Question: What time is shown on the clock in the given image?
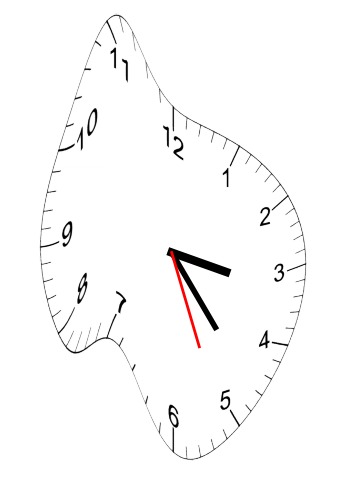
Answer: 03:23:26